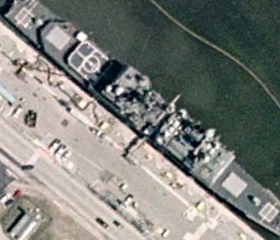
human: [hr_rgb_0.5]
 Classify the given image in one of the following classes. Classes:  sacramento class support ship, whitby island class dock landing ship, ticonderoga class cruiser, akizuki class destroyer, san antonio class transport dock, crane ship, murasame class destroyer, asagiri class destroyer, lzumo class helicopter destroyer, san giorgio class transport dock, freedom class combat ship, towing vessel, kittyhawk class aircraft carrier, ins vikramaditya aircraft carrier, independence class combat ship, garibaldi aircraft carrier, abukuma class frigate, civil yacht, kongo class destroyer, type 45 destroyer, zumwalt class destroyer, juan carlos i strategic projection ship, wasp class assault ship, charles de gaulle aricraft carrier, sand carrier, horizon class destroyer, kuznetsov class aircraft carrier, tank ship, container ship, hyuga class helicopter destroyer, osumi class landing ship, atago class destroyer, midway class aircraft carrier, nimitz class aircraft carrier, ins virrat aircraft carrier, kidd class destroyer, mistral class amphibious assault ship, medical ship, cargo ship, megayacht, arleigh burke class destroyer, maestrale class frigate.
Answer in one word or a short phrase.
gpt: Ticonderoga class cruiser